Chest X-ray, PA view. Patient: 75 years old, sex F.
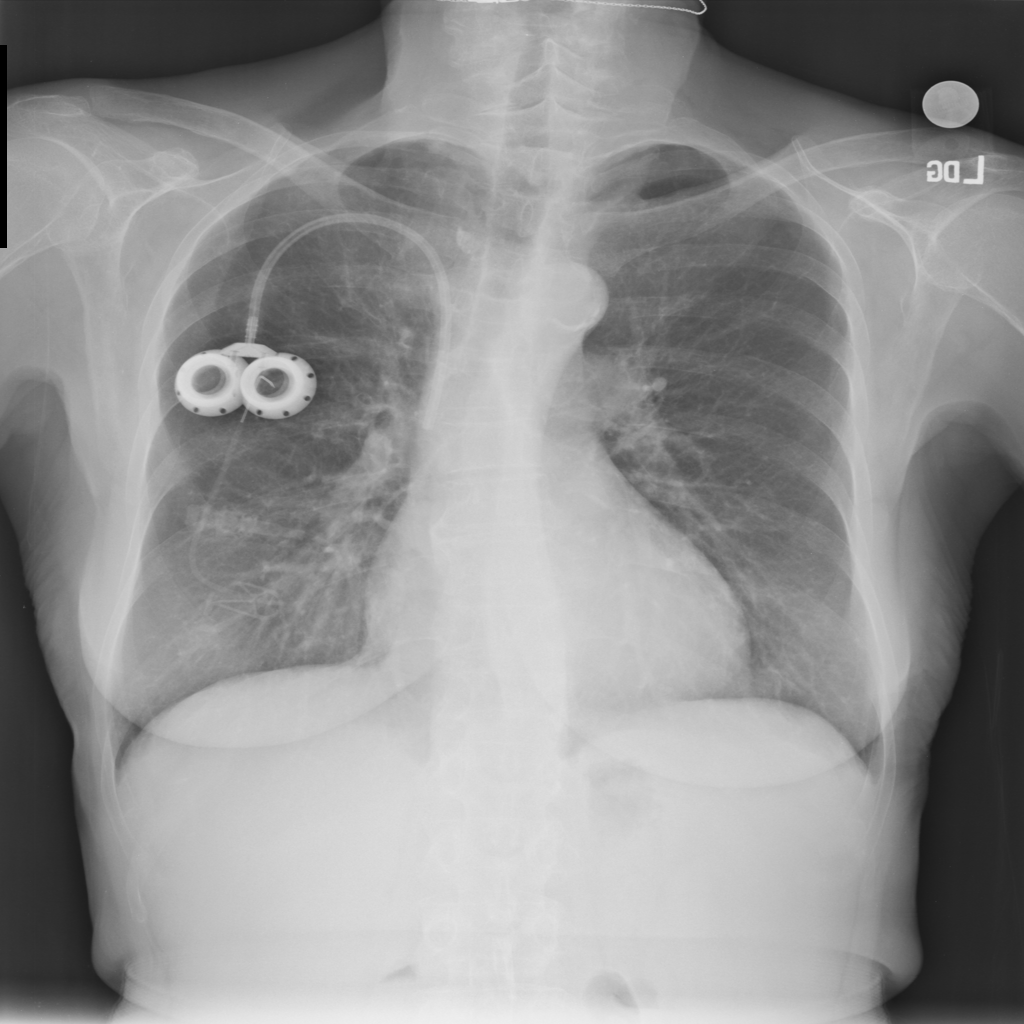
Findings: No Finding